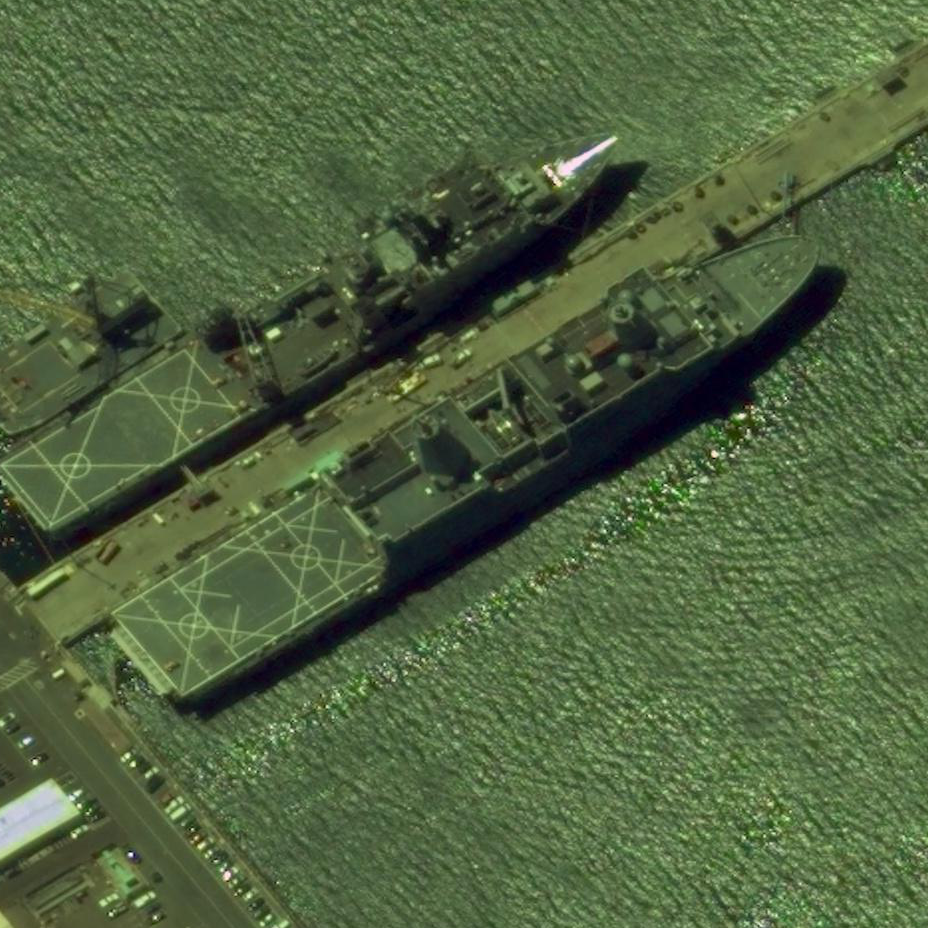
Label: combat